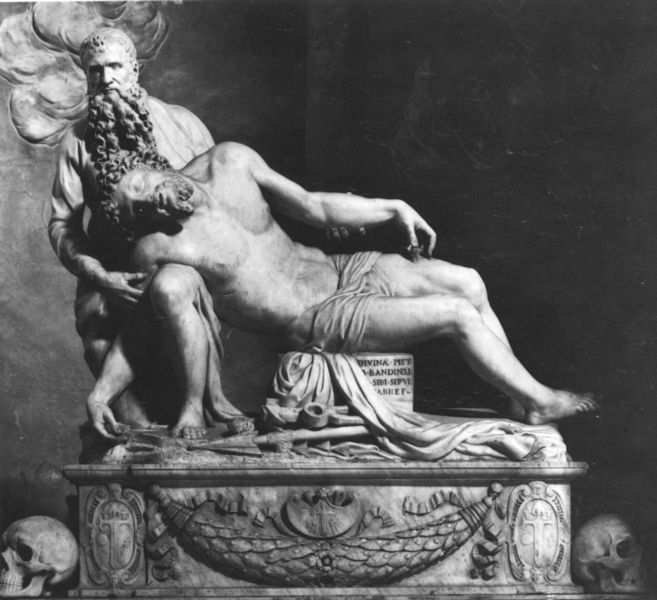
Titel: Christus und Nikodemus
Künstler: Baccio Bandinelli
Standort: Florenz, S. Annunziata (EU - I - Toskana)
Schlagwörter: gott, hand, nackt, marmor, männer, schwarz, weiss, tuch, bart, johannes, leiche, schädel, sockel, stein, tod, tot, toter, vollbart, girlande, locken, skulptur, statue, liegen, inschrift, plastik, foto, antike, lendentuch, kreuz, leblos, schwarzweiß, waffe, totenkopf, sarg, werkzeug, christus, grab, jesus, pieta, speer, totenschädel, pfeil, grabmal, leiden christi, ng, srg, skulkpru, tod christus marmor